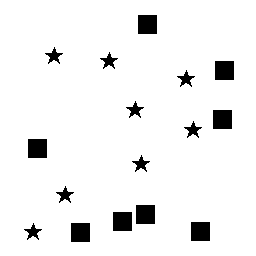
Squares: 8
Triangles: 0
Stars: 8
Total shapes: 16